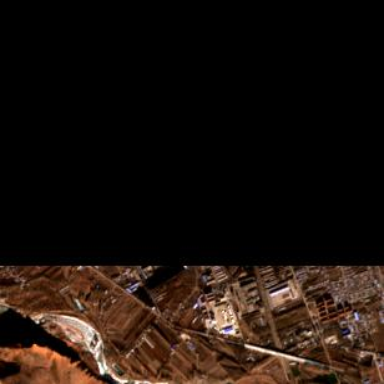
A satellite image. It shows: Industrial area with coal power plant.